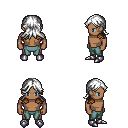
a pixel art fantasy rpg character, male body template, human, dark skin, leather shoulder armor, teal pants, white loose hair, metal boots, four views (front, back, left, right), 2x2 character sprite sheet, small pixel art, hard edges, no anti-aliasing